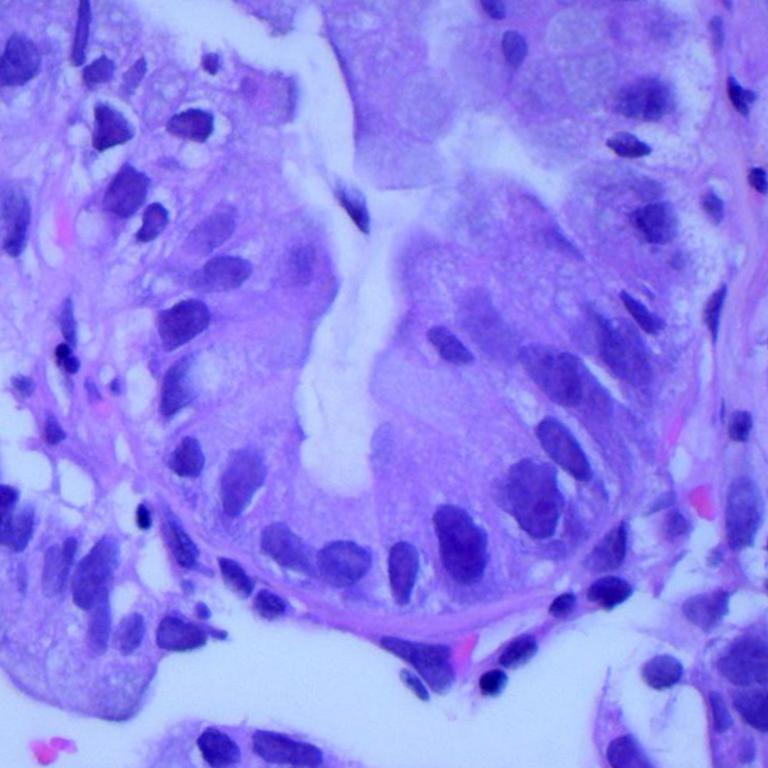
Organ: lung
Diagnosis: adenocarcinomas